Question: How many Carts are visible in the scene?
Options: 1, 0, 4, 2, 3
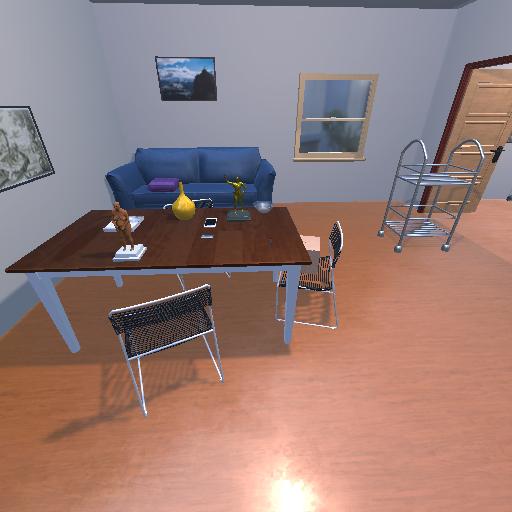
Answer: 1